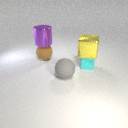
large gray rubber sphere to the right of large brown rubber sphere